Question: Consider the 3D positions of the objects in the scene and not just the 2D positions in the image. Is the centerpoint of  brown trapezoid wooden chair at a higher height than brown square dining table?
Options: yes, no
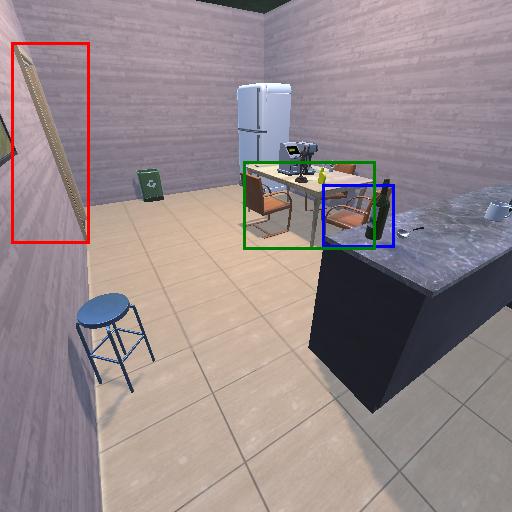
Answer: yes